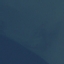
Label: SeaLake